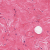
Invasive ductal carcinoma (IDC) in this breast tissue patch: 0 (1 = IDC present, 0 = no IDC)